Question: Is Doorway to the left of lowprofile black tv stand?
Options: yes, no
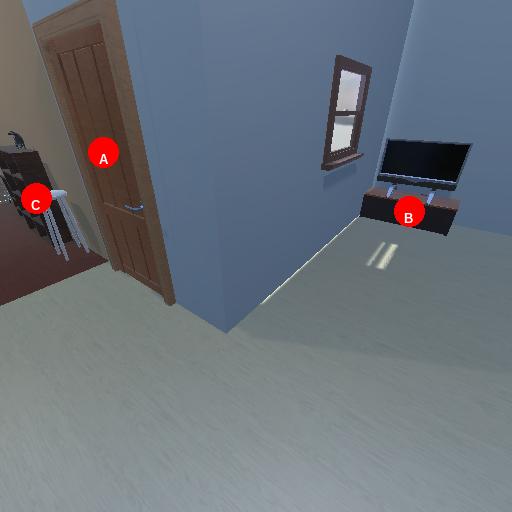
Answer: yes